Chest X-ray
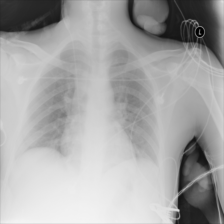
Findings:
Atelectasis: negative
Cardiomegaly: negative
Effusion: negative
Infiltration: negative
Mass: negative
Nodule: negative
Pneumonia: negative
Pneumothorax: negative
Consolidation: negative
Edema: negative
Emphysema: negative
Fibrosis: negative
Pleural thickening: negative
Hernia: negative